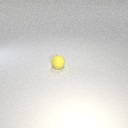
small yellow rubber sphere